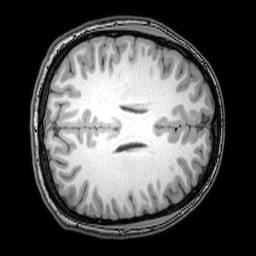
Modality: T1w
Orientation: axial
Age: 22
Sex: female
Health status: healthy
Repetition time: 0.081 s
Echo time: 0.037 s